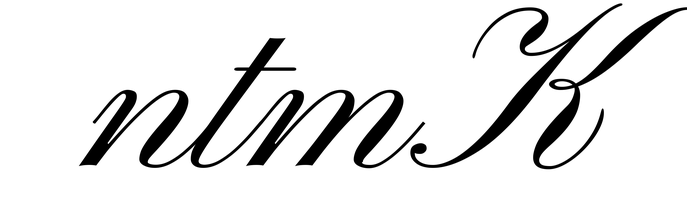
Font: PinyonScript-Regular